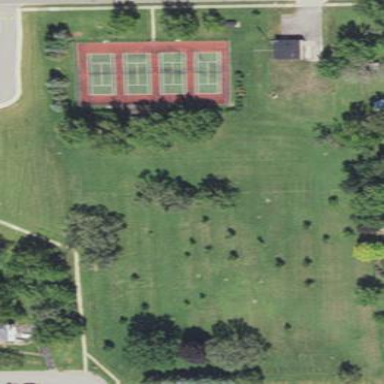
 perfect for leisurely sports activities."